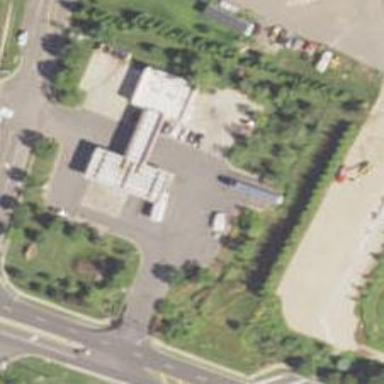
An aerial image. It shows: Convenience shop.